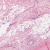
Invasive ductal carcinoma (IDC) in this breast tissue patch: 0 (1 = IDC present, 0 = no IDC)